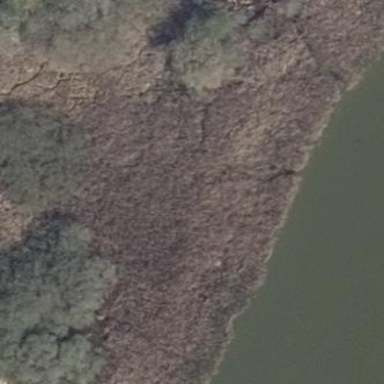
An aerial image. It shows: Wetland area characterized by wet meadow.